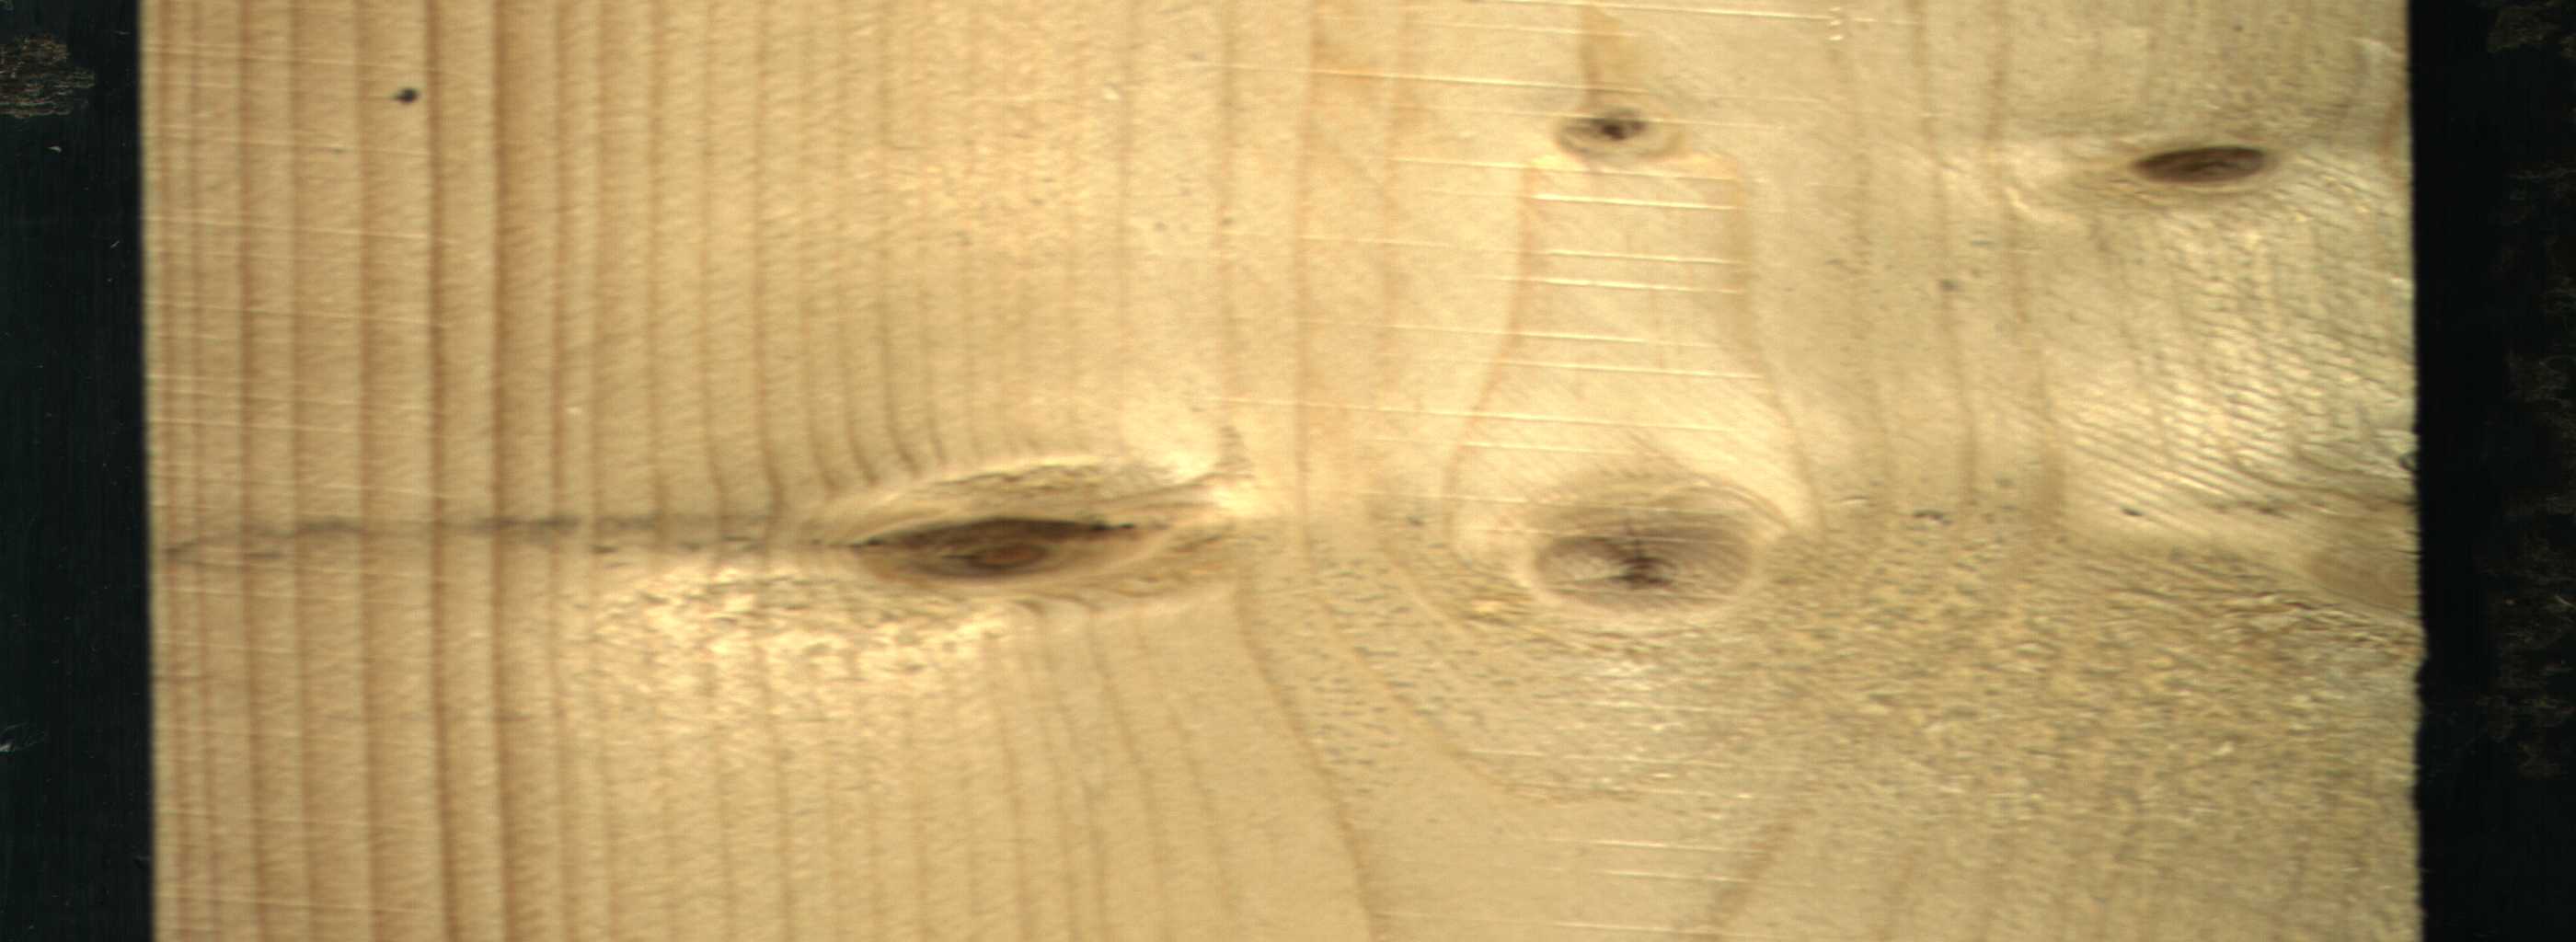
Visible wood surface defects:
Live_Knot
Live_Knot
Live_Knot
Live_Knot